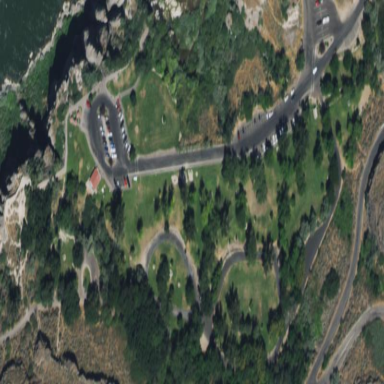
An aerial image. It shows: Lovely park for leisure and relaxation.